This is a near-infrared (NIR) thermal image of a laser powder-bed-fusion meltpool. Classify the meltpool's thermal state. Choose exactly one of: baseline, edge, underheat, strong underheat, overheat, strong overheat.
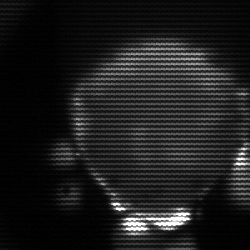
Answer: edge